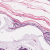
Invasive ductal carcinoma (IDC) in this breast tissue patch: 1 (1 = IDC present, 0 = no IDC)